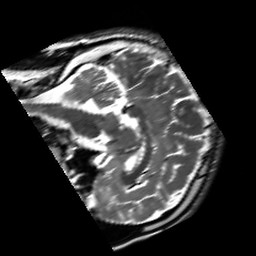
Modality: T2w
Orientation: sagittal
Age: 33
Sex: male
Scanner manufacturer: siemens
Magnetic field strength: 3 T
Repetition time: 7 s
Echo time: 0.09 s